Question: I add a scrollview as a subview by using the storyboard.
here is my code
'''
[self.bottomScrollView setBackgroundColor:[UIColor greenColor]];
UIView* v = [[UIView alloc] initWithFrame:self.bottomScrollView.bounds];
[v setBackgroundColor:[UIColor redColor]];
[self.bottomScrollView addSubview:v];
[self.bottomScrollView setContentSize:v.frame.size];
'''
in which self.bottomScrollView is the subview which is added by storyboard.
I think because the contentsize is equal to the view v and the frame of v start from (0,0), the scrollview should not be able to be moved either horizontally or vertically.
However, the result is quite strange, the bottomScrollView still can be scrolled viertically as the following image shows.(this is not the bounce)

Acutally, I tried add a scrollview programly and it works correct.
Why this happens? Any bugs of storyboard?
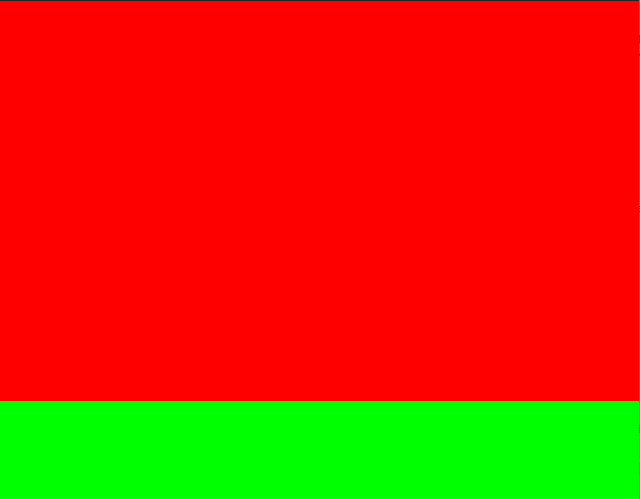
Answer: Set NO to self.automaticallyAdjustsScrollViewInsets property, then the scrollview won't show such a "strange" offset